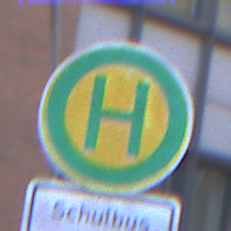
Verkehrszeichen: Haltestelle
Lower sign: ZeitangabenMitBeschraenkungAufWochentage5
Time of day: SunriseSunset
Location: Outdoor (Urban)
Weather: Clear
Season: NotSpecified
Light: Natural